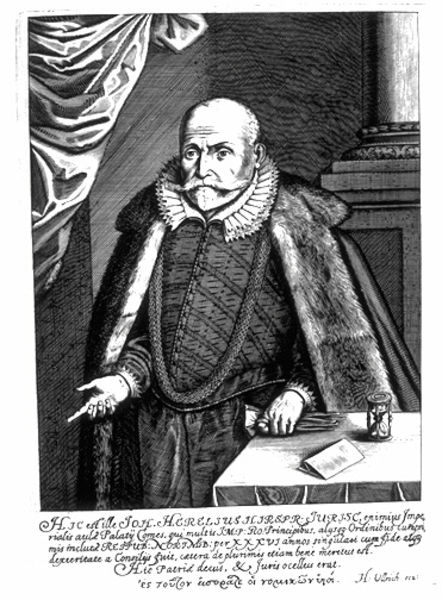
Titel: Bildnis des Johann Herel
Künstler: Heinrich Ulrich
Institution: (Seriendruck)
Schlagwörter: hand, mann, schatten, weiß, sand, bunt, finger, frankreich, geste, grau, haar, handschuh, handschuhe, licht, mund, nase, profil, raum, reden, schwarz, stirn, säule, tisch, zeichnung, bart, schnurrbart, wand, augen, falten, kragen, pelz, sockel, spitze, bild, bildnis, halskrause, herr, hände, portrait, porträt, tischtuch, vorhang, auge, haare, interieur, mantel, stoff, adel, blatt, renaissance, fell, adlig, holzschnitt, schrift, papier, rede, kette, grafik, graphik, kahl, linien, angst, curtain, schnäuzer, collar, falte, gardine, schnurbart, zeigefinger, inschrift, glatze, uhr, plinthe, zeigen, knöpfe, schnauzer, striche, umgang, zettel, religion, linie, druck, schwarzweiss, schraffur, stich, seite, text, holzdruck, adeliger, krause, schnautzer, gestus, pelzmantel, halbprofil, glove, brief, schreiben, man, mittelalter, wams, stundenglas, basis, edelmann, deuten, postament, kupferstich, altdeutsch, dokument, billet, piedestal, weisen, sanduhr, flaten, papoer, reilief, distinguiert, brif, galten, amm, kurrent, pa, hourglass, pelk